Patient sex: M
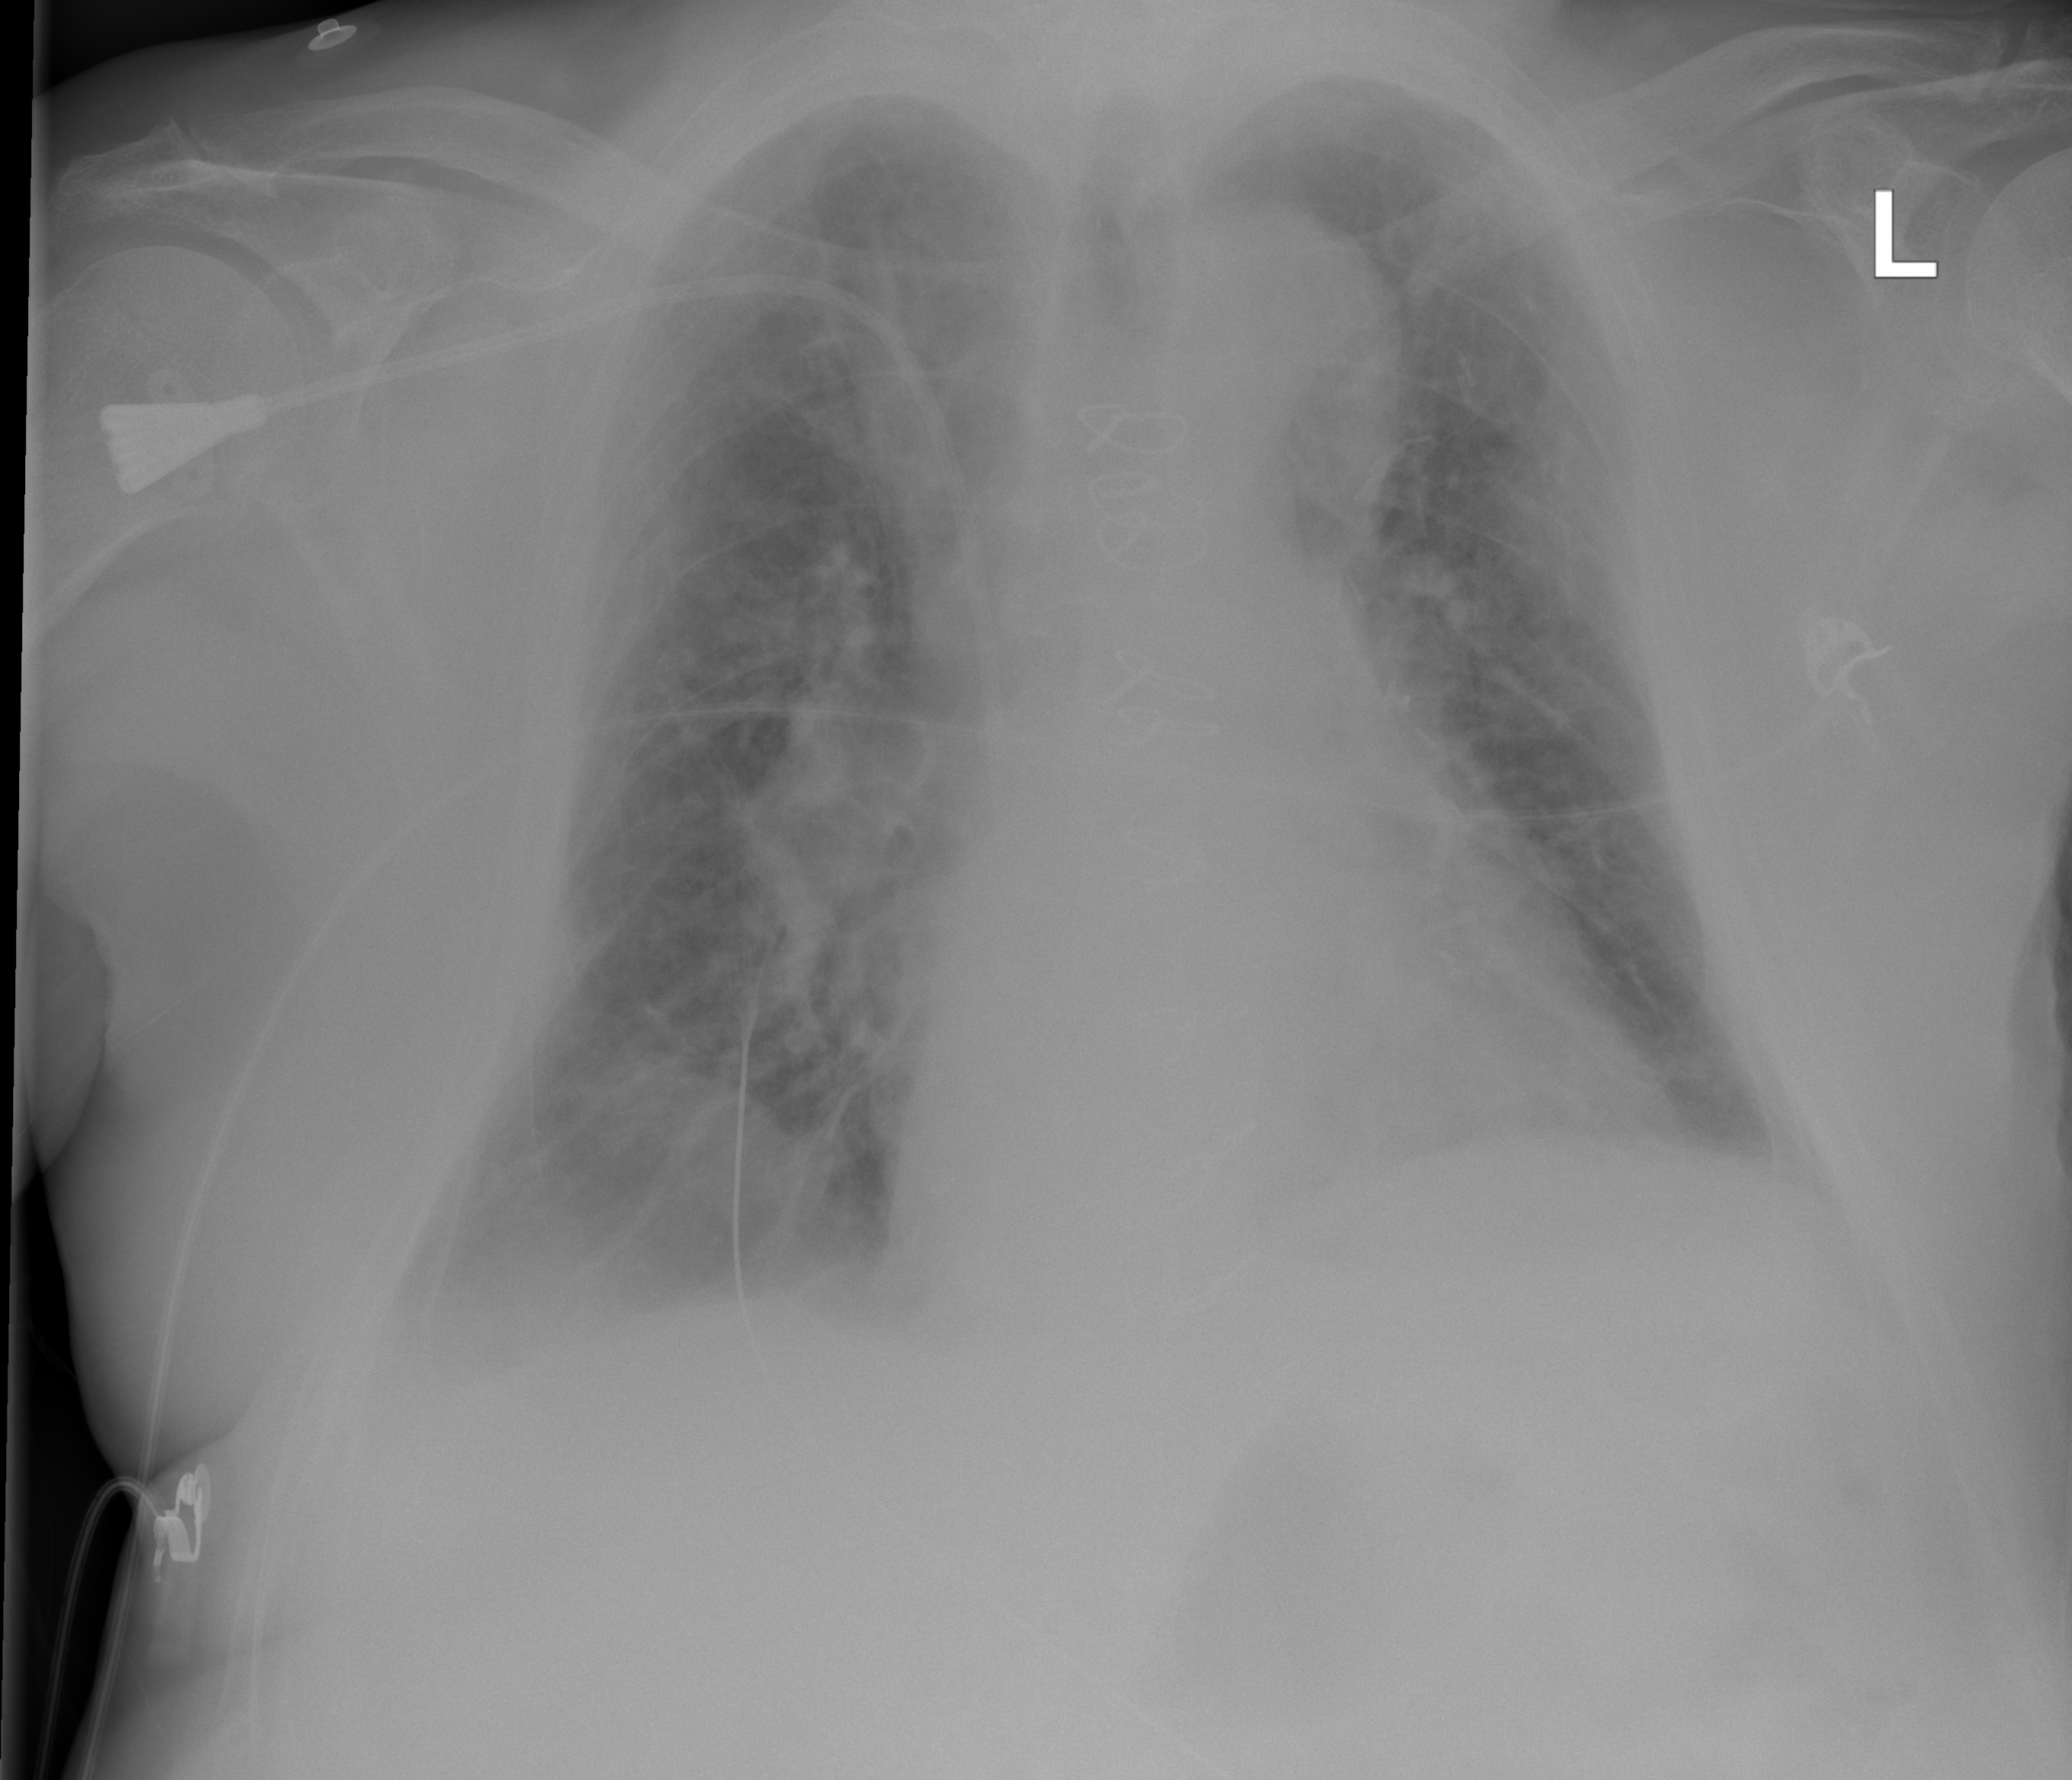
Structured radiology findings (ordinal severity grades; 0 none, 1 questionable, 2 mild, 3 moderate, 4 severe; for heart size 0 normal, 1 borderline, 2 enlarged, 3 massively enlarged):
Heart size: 0
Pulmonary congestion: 3
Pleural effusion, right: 0
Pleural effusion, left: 0
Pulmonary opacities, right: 1
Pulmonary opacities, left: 1
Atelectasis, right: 0
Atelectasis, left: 0